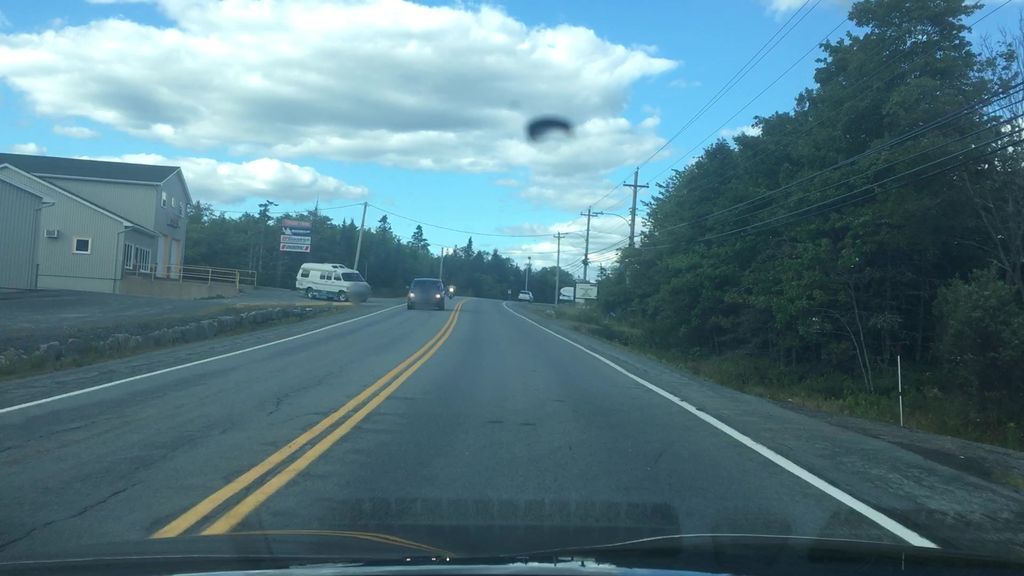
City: halifax